Question: I have a table with this structure:

I use this script to query the requests:
'''
SELECT D.DELIVERY_REQUEST_ID AS "REQUEST_ID",
'Delivery' AS "REQUEST_TYPE"
FROM DELIVERY_REQUEST D
UNION
SELECT I.INVOICE_REQUEST_ID AS "REQUEST_ID",
'Invoice' AS "REQUEST_TYPE"
FROM INVOICE_TRX I
'''
The result would be like this:
'''
REQUEST_ID | REQUEST_TYPE
__________________|____________________
|
1 | Delivery
1 | Invoice
2 | Delivery
2 | Invoice
'''
What I want to do is to query (or create a view) this with a unique key (should be an INT and like an auto number) at the beginning like this:
'''
ID | REQUEST_ID | REQUEST_TYPE
____|________________|____________________
| |
1 | 1 | Delivery
2 | 1 | Invoice
3 | 2 | Delivery
4 | 2 | Invoice
'''
Thank you in advance.
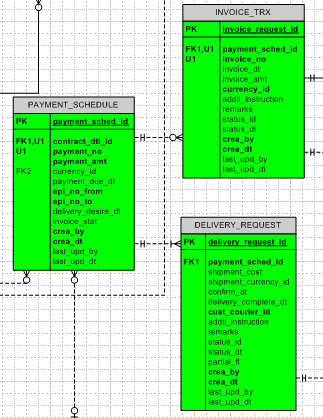
Answer: Firstly, as you're adding a string use UNION ALL so Oracle doesn't try to do a distinct sort.
To actually answer the question you can use the analytic function <URL>
'''
select row_number() over ( order by request_id, request_type ) as id
, a.*
from ( select d.delivery_request_id as request_id
, 'delivery' as request_type
from delivery_request d
union all
select i.invoice_request_id as request_id
, 'invoice' as request_type
from invoice_trx i
) a
'''